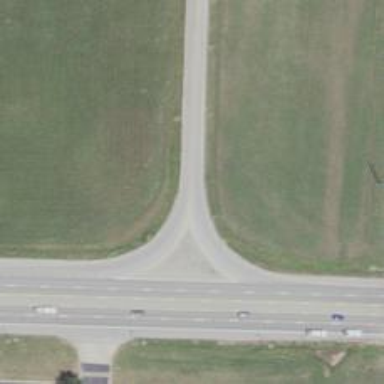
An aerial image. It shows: Trunk link highway with asphalt surface.